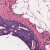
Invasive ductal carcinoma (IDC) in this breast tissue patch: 0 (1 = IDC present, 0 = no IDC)